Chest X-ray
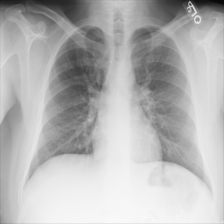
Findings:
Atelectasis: negative
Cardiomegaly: negative
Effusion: negative
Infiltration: negative
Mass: negative
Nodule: negative
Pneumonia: negative
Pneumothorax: negative
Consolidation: negative
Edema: negative
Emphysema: negative
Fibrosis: negative
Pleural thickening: negative
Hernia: negative